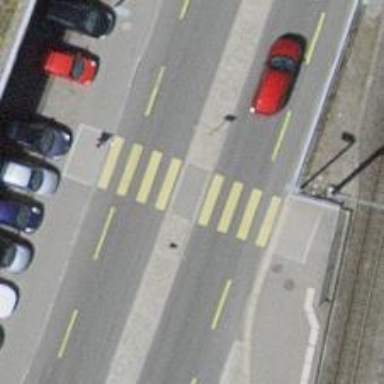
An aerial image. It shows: Uncontrolled crossing with pedestrian island.